Question: I want change the x-axis ticks. I want: '0 10 20 30 40 50 ...'
'''
with pydicom.dcmread(directory) as dataset:
all_population_ages.append(dataset.PatientAge)
plt.hist(all_population_ages, histtype='bar', rwidth=0.8)
plt.xticks(np.arange(0, 100, step=10))
plt.show()
'''
Output:

I tried this solution:
<URL>
'''
plt.xticks(np.arange(min(x), max(x)+1, 1.0))
plt.xticks(np.arange(min(all_population_ages), max(all_population_ages) + 1, 10.0))
'''
But receive an error:
> plt.xticks(np.arange(min(all_population_ages), max(all_population_ages) + 1, 10.0))TypeError: must be str, not int
Thanks in advance for any assistance.
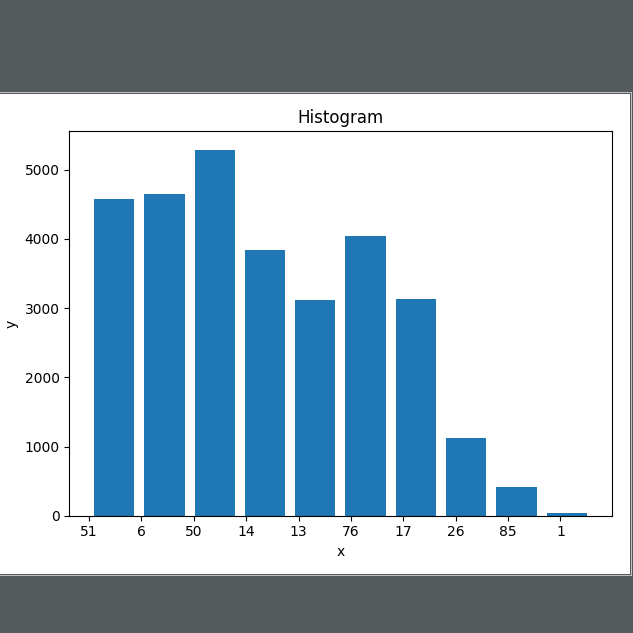
Answer: Done.
'''
results = list(map(int, all_population_ages))
bins = np.arange(0, 100, 5) # fixed bin size
plt.rcParams.update({'font.size': 8})
plt.hist(results, bins=bins, alpha=0.5, rwidth=0.8)
plt.xticks(np.arange(0, 100, 5))
'''
I changed list of string to list of int.
I changed font size.